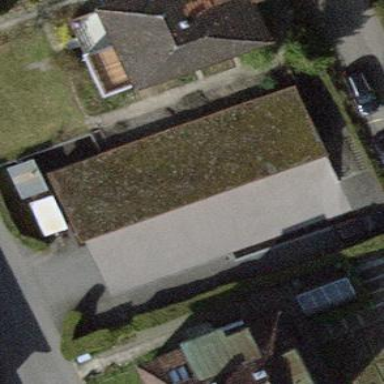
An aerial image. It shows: Group of garages.